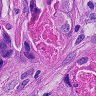
Metastatic tissue present: yes